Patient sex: M
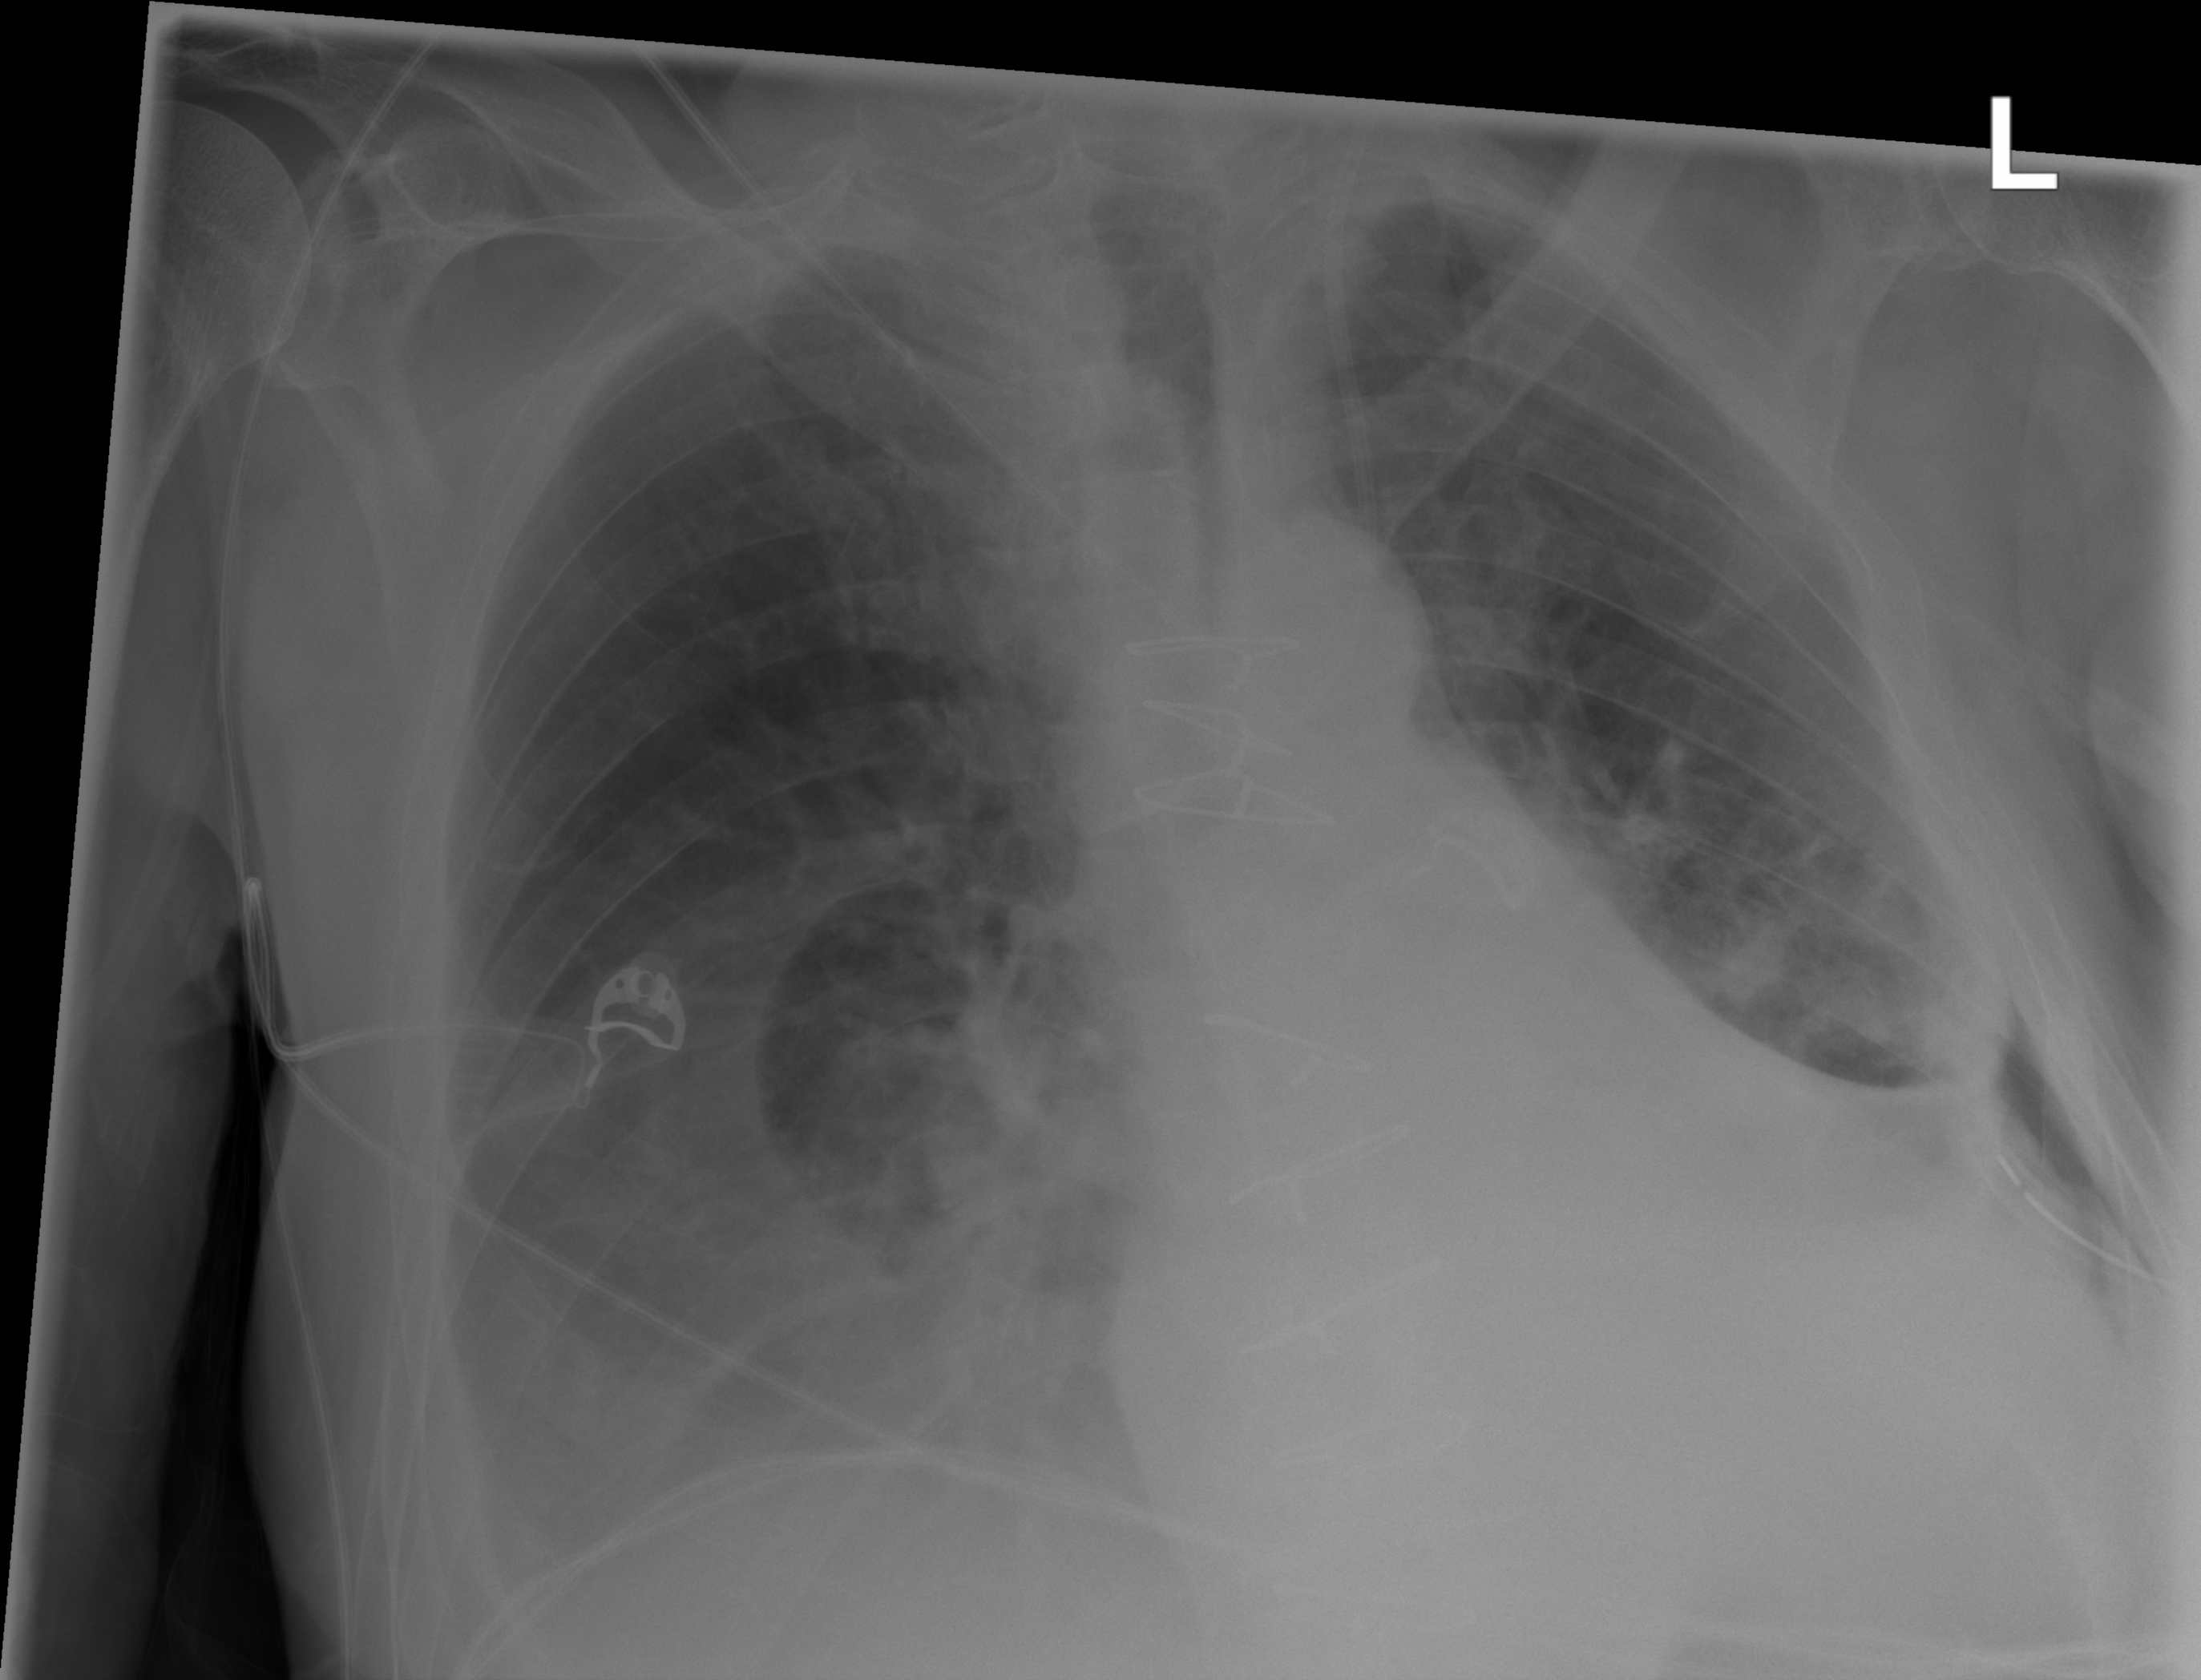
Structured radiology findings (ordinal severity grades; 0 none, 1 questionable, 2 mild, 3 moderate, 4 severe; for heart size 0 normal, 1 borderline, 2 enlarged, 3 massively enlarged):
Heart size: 0
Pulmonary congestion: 0
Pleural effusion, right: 3
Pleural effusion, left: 2
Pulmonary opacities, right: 2
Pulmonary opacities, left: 2
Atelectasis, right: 2
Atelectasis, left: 2